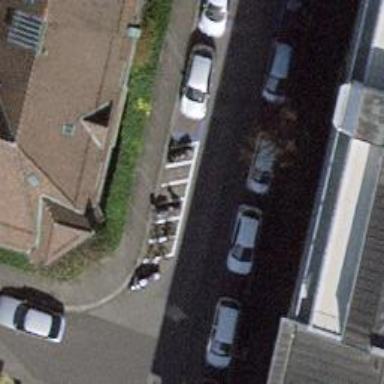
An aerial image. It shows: Bicycle parking facility.